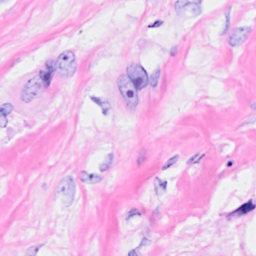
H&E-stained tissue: Breast